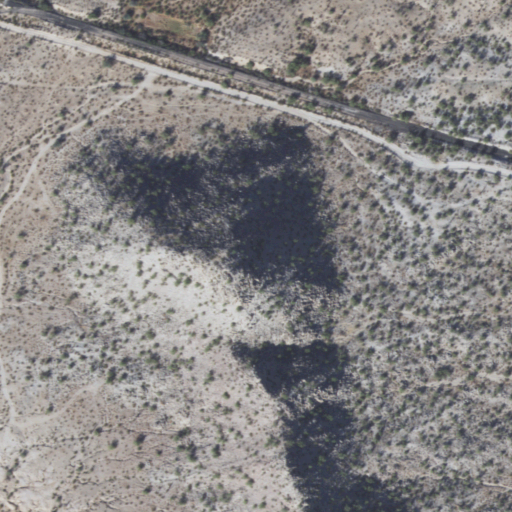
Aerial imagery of mountain in Arizona named Granite Knob containing shrub and grassland